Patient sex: M
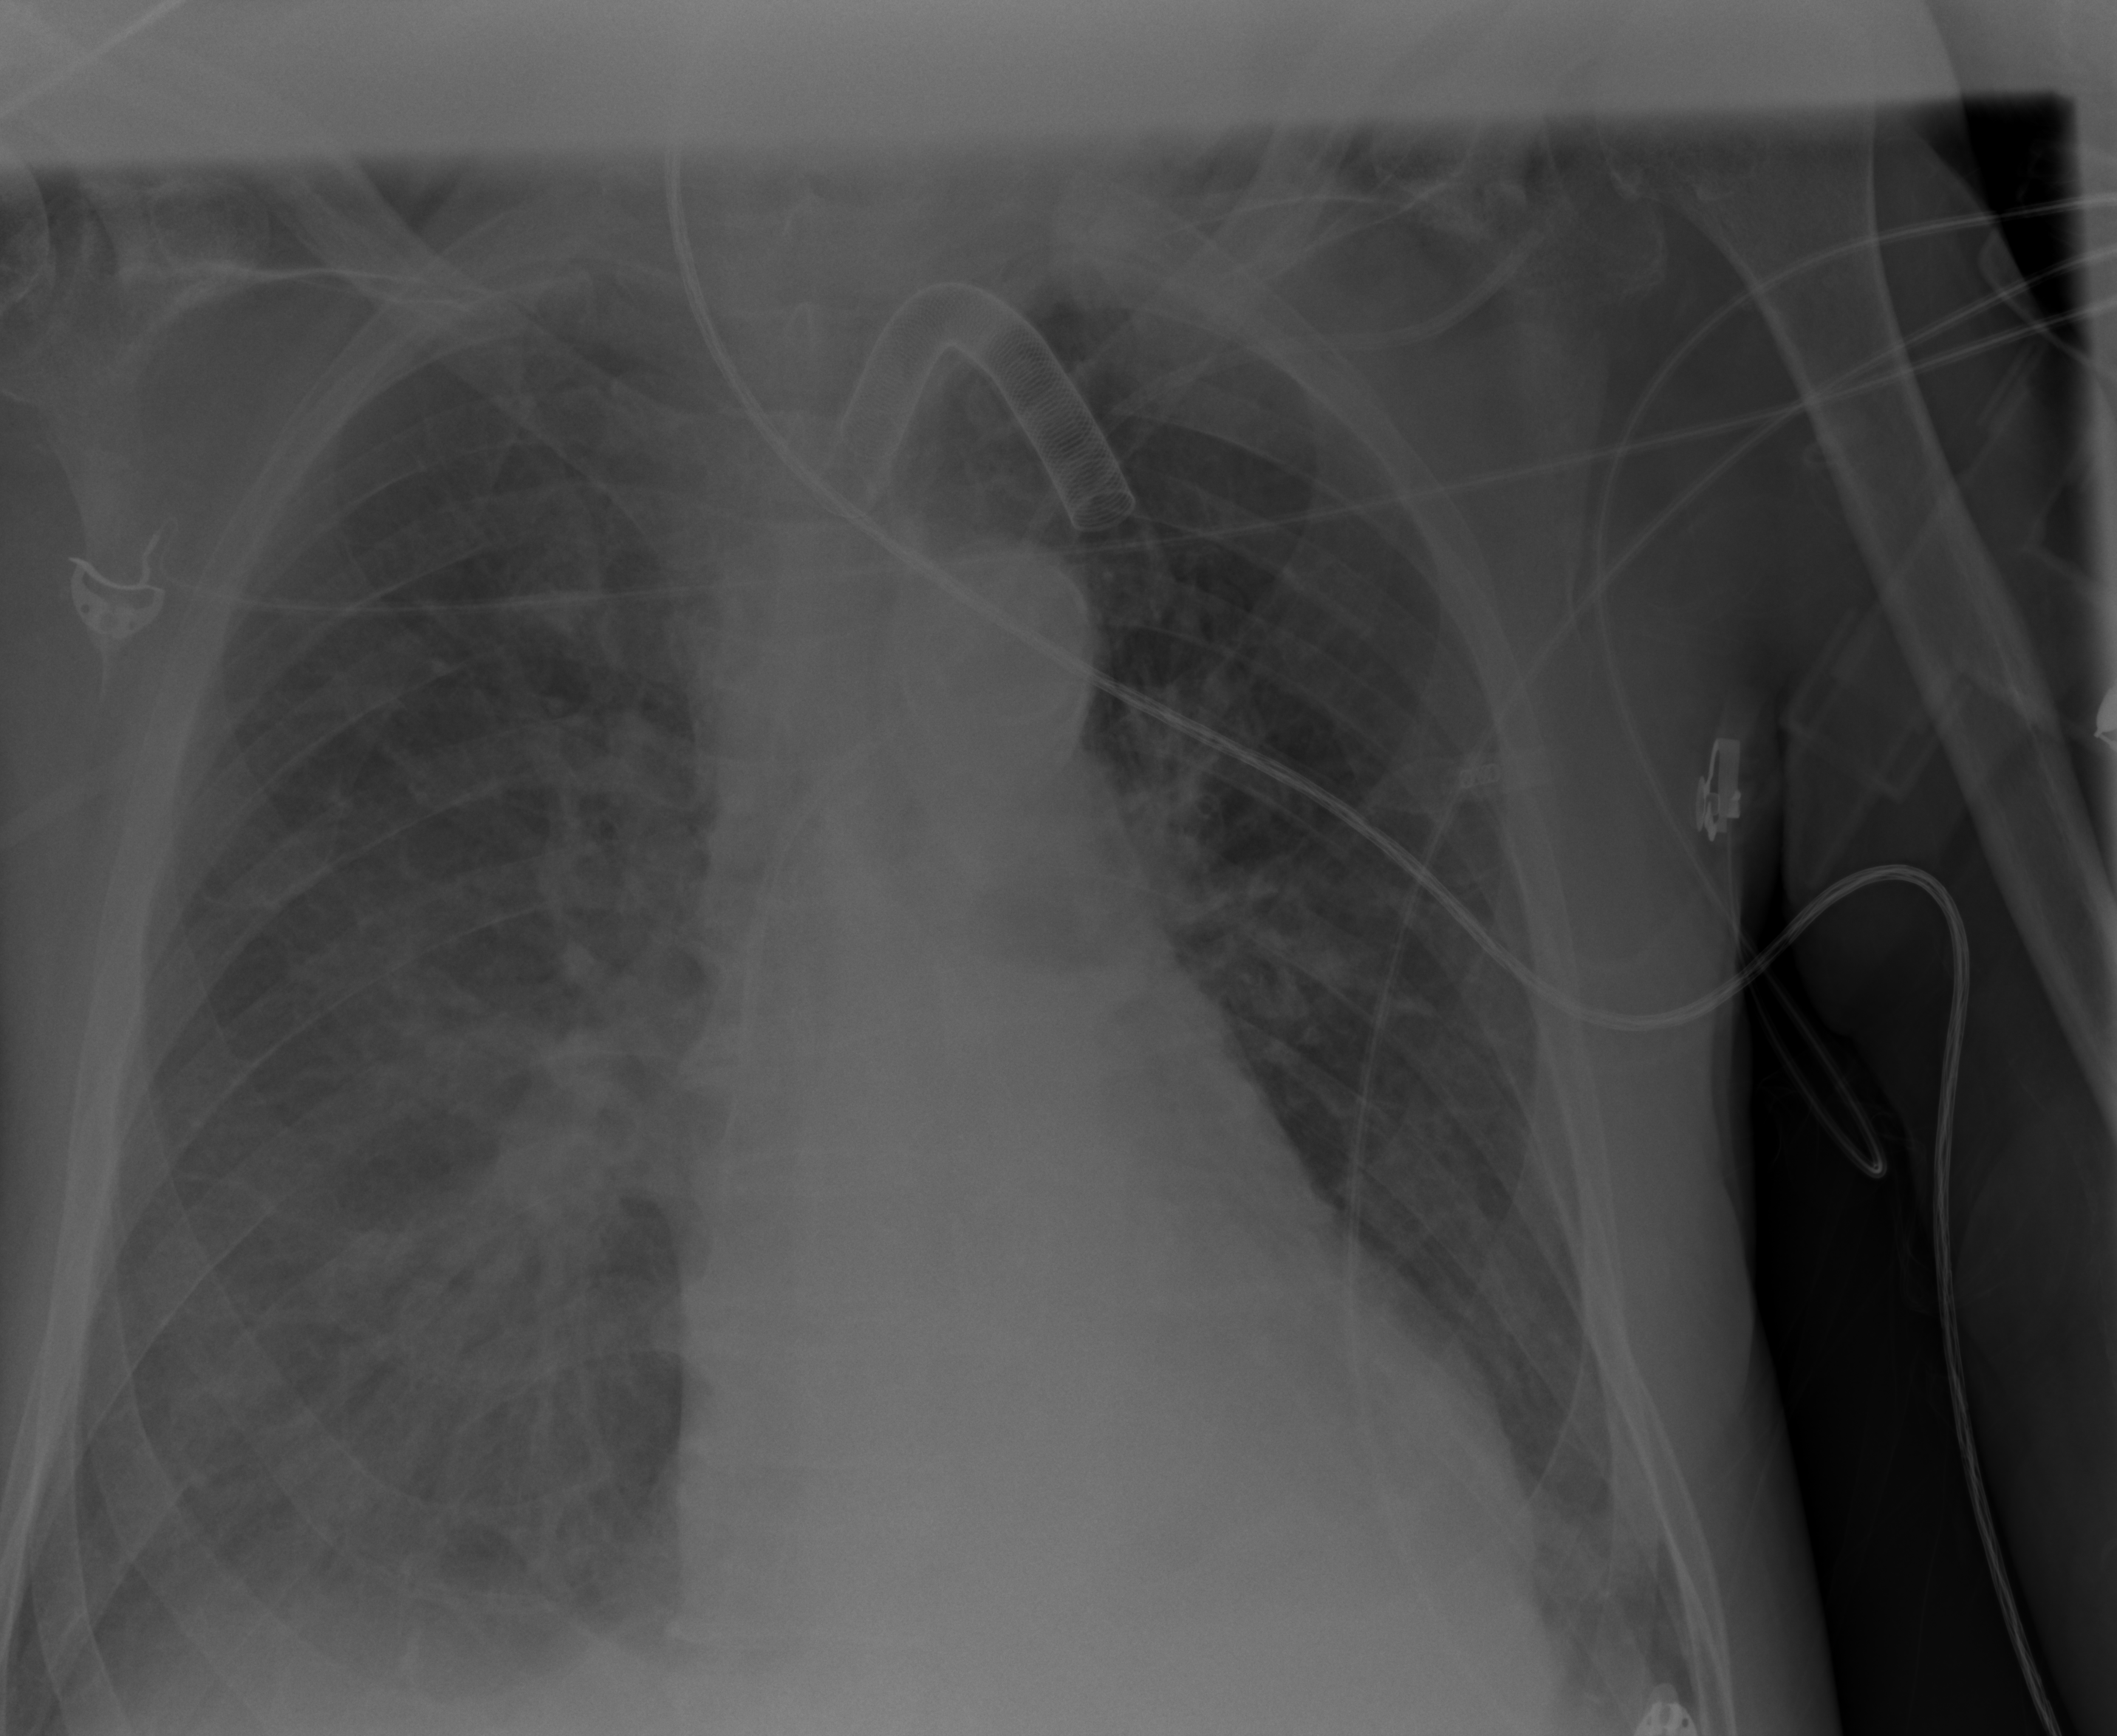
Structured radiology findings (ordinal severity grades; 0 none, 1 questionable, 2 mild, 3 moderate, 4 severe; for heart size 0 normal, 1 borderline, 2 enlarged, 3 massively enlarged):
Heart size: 0
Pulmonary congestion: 2
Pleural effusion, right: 1
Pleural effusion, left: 1
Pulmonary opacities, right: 2
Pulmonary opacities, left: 0
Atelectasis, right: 2
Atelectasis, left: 0